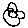
Label: flower